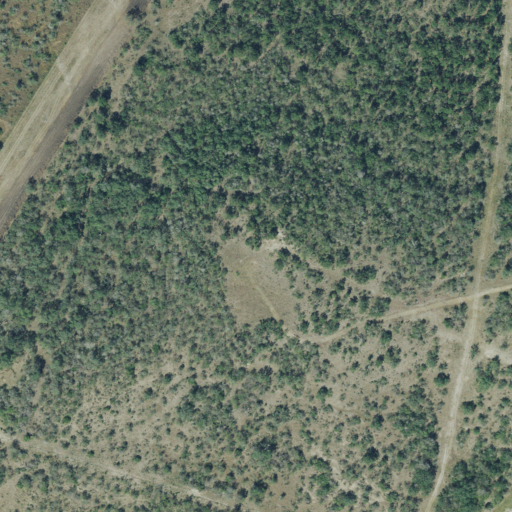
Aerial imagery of mountain in Texas named Van Cleave Mound containing shrub, mixed forest, deciduous forest, evergreen forest, and open water